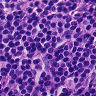
Metastatic tissue present: no